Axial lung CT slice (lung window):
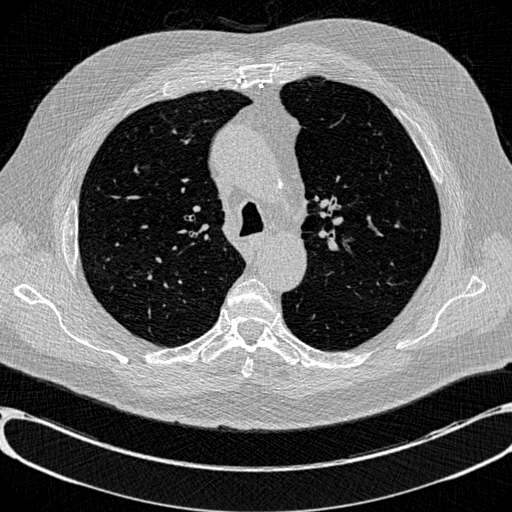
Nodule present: no